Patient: sex M, age 32
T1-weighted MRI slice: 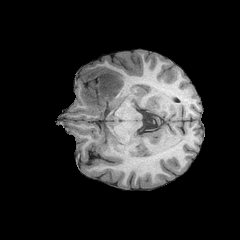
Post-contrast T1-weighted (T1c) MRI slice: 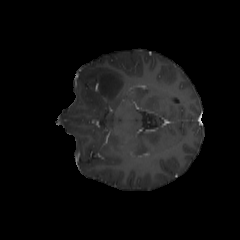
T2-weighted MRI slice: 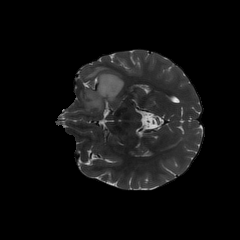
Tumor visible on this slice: yes
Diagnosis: Astrocytoma, IDH-mutant
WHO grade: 2